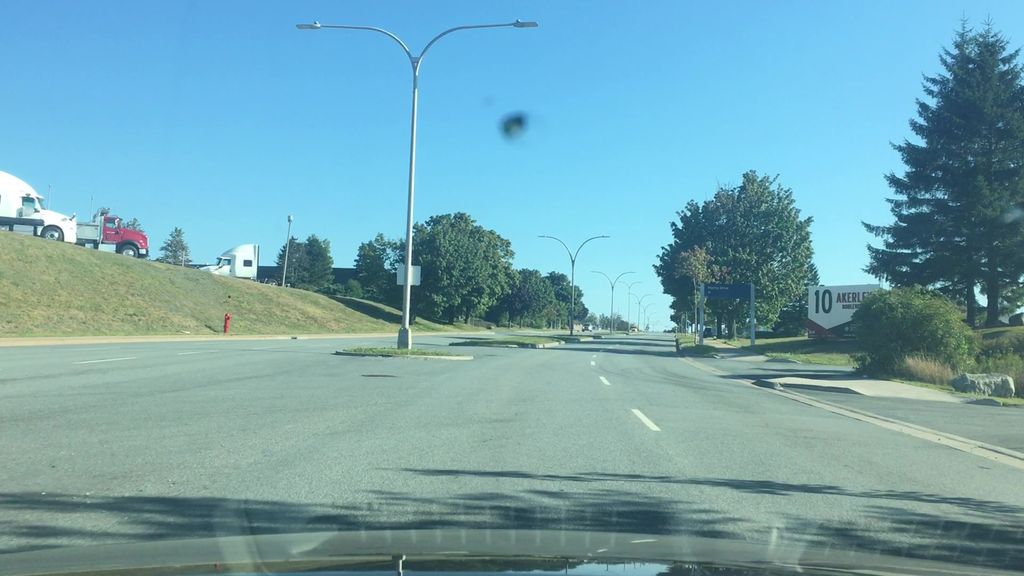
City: halifax